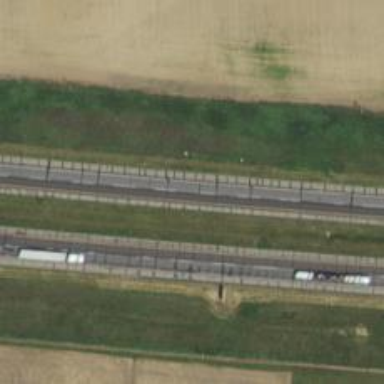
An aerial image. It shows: Asphalt motorway.